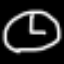
Label: clock